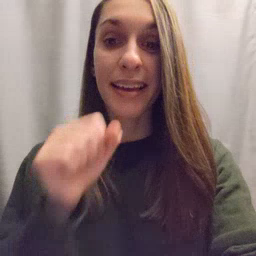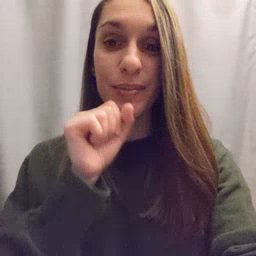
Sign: icecream